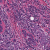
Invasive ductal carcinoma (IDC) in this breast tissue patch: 1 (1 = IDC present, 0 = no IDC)